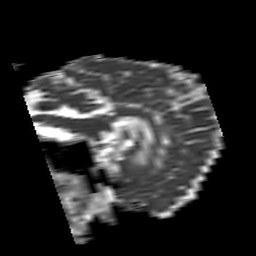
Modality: ADC
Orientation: sagittal
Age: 58
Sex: female
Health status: ill
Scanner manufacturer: philips
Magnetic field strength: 3 T
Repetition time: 3.8 s
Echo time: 0.09 s